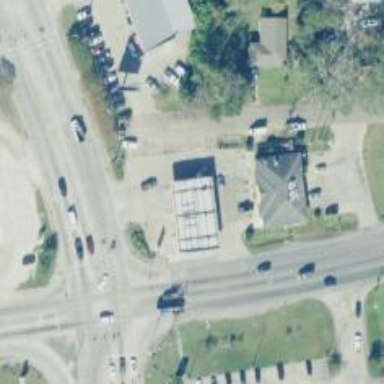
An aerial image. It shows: Convenience shop.